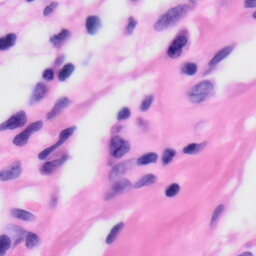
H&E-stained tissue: Skin